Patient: sex M, age 68
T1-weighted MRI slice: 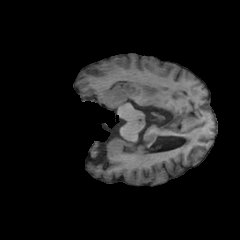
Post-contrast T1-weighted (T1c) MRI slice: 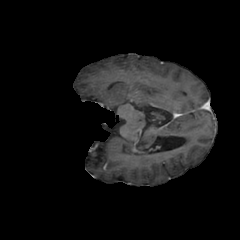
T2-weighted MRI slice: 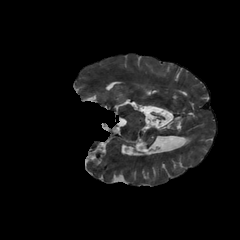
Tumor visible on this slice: no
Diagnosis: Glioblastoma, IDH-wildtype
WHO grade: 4